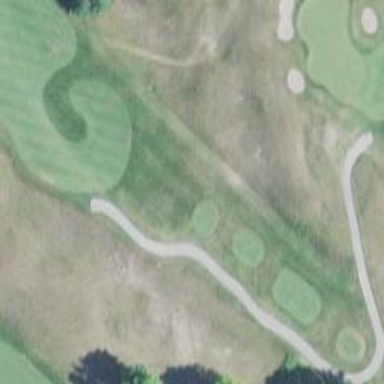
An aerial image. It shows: Path for both roads and golfers.